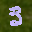
Label: 3